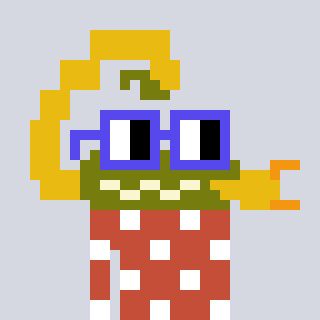
a pixel art character with square blue glasses, a scorpion-shaped head and a rust-colored body on a cool background